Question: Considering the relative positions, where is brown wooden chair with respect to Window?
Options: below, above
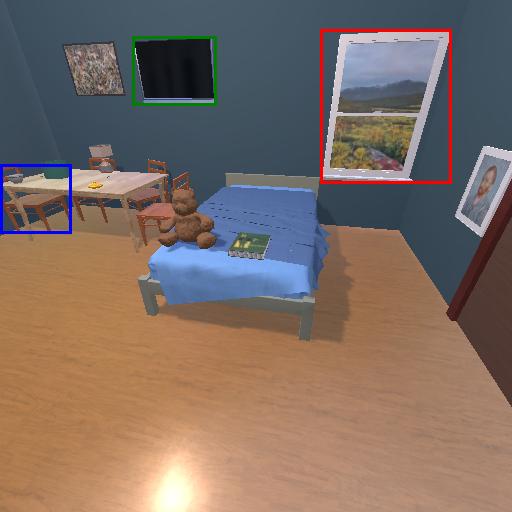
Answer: below